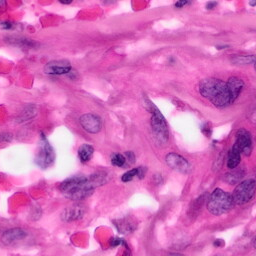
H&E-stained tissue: Pancreatic